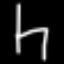
Label: chair